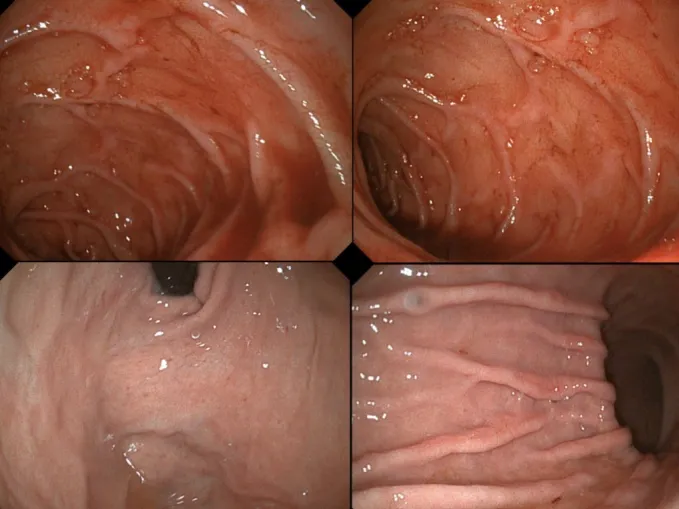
Control endoscopy showing healed ulcers and moderate pangastritis.
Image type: endoscopy (gi_endoscopy)